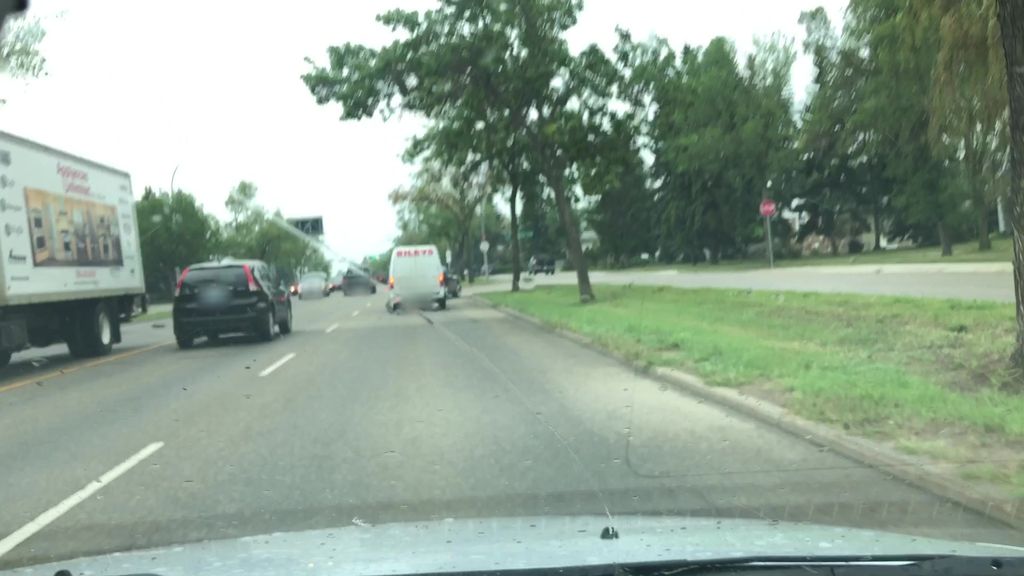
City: edmonton